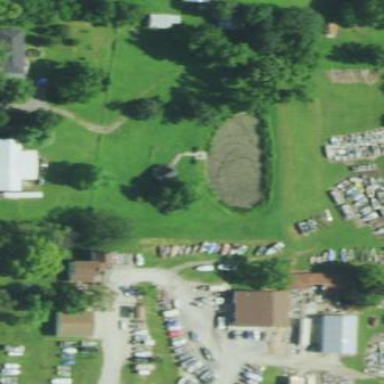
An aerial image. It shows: Boatyard located near waterway.